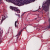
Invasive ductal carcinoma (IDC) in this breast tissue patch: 0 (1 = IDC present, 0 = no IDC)